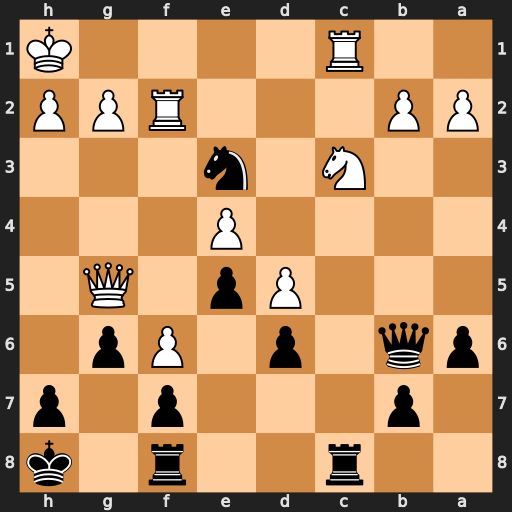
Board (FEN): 2r2r1k/1p3p1p/pq1p1Pp1/3Pp1Q1/4P3/2N1n3/PP3RPP/2R4K
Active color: b
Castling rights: -
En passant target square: -
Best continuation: Ng4 Rff1 Nf2+ Rxf2 Qxf2